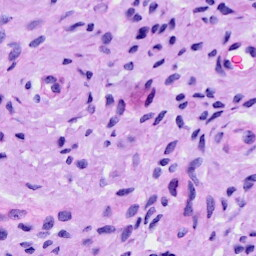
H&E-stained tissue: Cervix